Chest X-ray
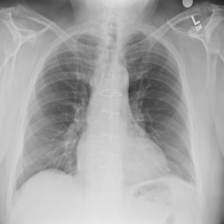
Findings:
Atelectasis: negative
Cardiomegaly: negative
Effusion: negative
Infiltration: negative
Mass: negative
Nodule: negative
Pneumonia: negative
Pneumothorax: negative
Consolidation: negative
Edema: negative
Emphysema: negative
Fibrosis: negative
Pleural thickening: negative
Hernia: negative